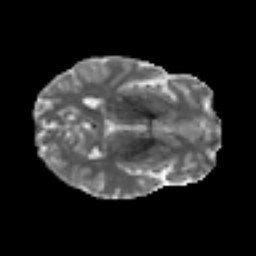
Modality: MD
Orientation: axial
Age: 43
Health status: ill
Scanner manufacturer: philips
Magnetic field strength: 3 T
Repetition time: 9 s
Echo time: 0.127 s